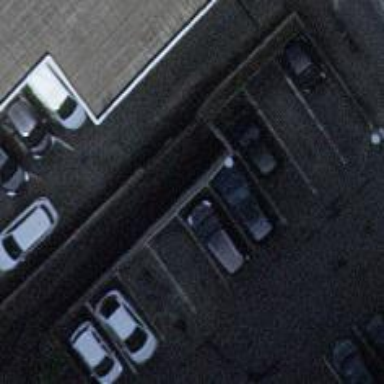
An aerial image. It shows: Parking area.